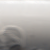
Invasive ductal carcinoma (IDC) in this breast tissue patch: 0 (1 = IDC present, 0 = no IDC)